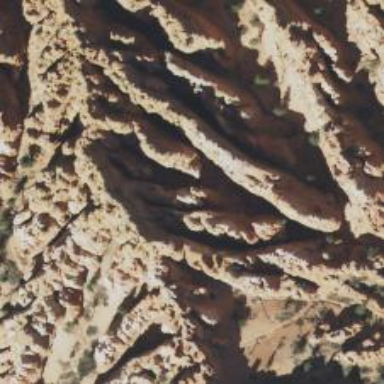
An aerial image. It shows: Natural ridge.